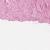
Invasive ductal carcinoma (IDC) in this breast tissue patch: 0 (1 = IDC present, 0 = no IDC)